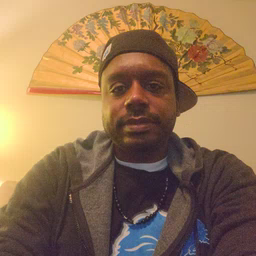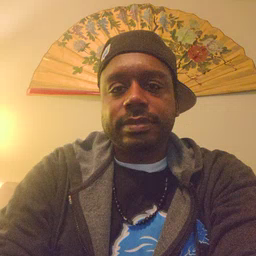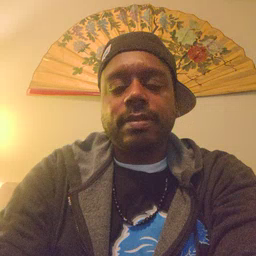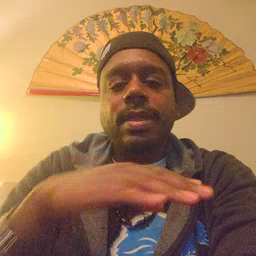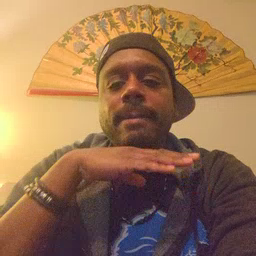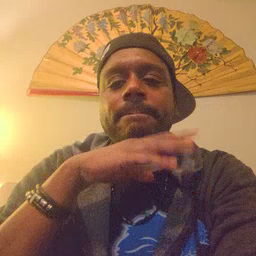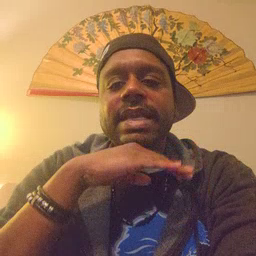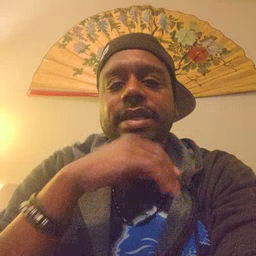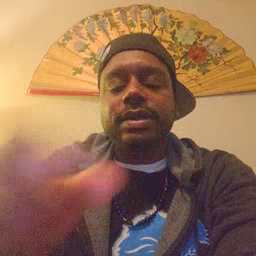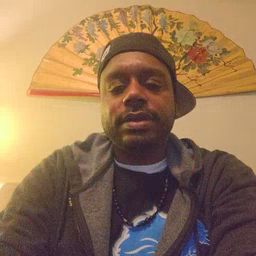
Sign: pig